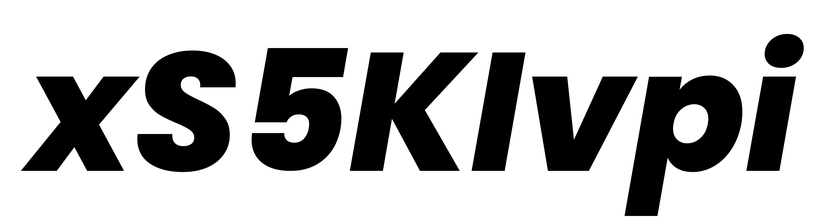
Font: Poppins-ExtraBoldItalic